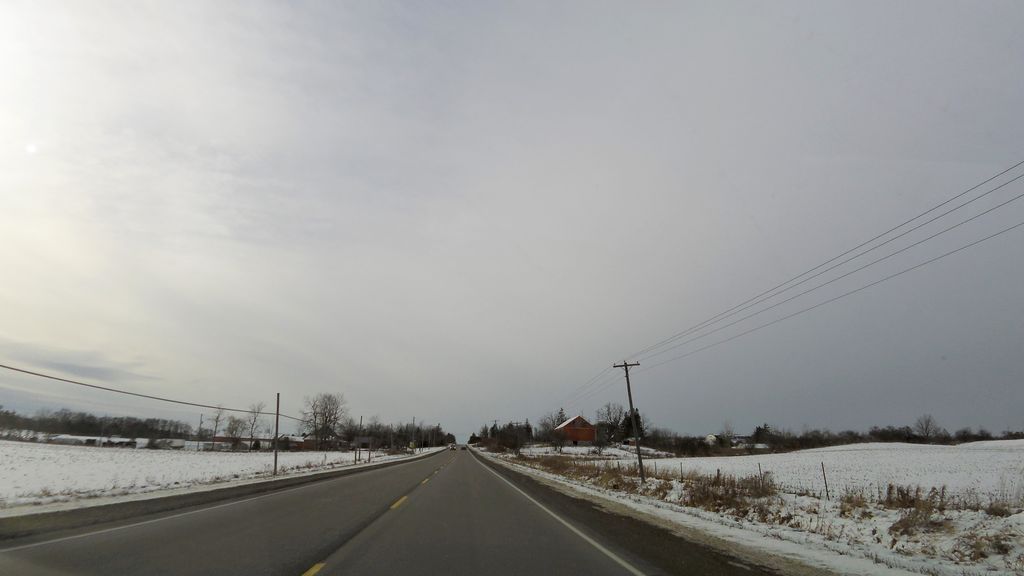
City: hamilton